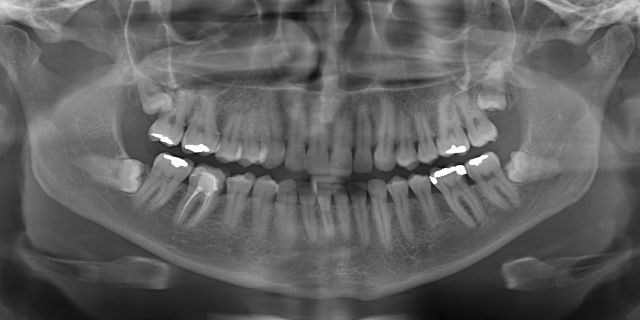
adult